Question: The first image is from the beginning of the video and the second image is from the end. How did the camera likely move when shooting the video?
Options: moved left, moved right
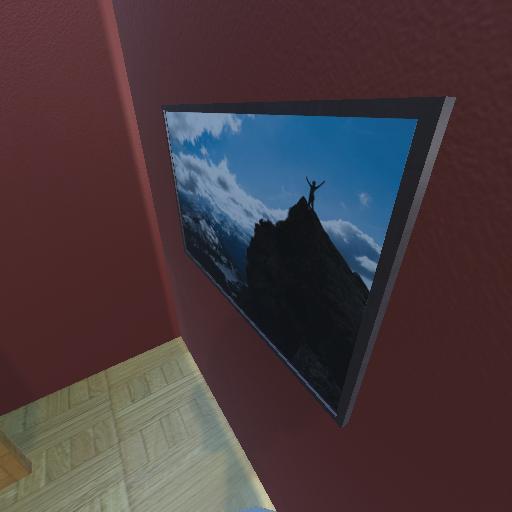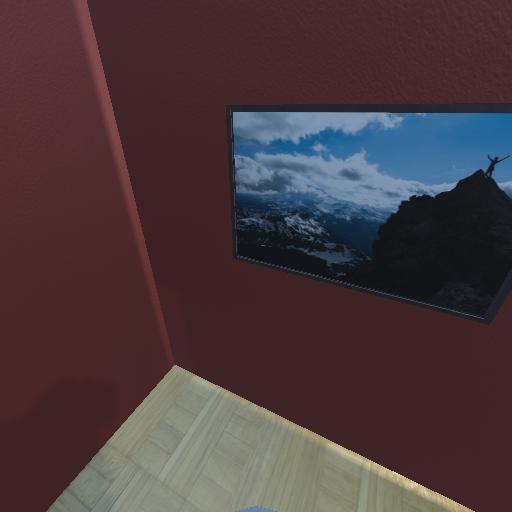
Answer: moved left